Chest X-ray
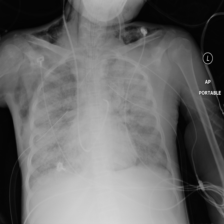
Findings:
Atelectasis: negative
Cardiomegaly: negative
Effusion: negative
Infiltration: negative
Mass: negative
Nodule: negative
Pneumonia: negative
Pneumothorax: negative
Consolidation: negative
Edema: negative
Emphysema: negative
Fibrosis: negative
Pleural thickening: negative
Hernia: negative